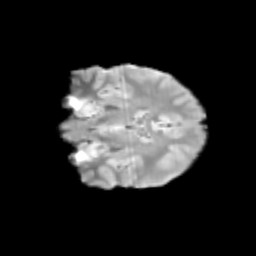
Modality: T2w
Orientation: coronal
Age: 10
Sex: male
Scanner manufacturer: siemens
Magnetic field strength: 3 T
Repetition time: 3.8 s
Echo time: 0.07 s